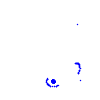
Particle: electron